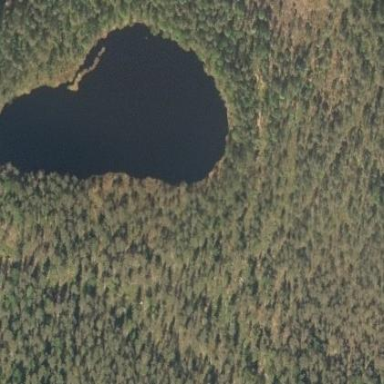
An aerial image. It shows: Serene lake.